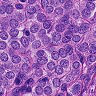
Metastatic tissue present: yes